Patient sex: M
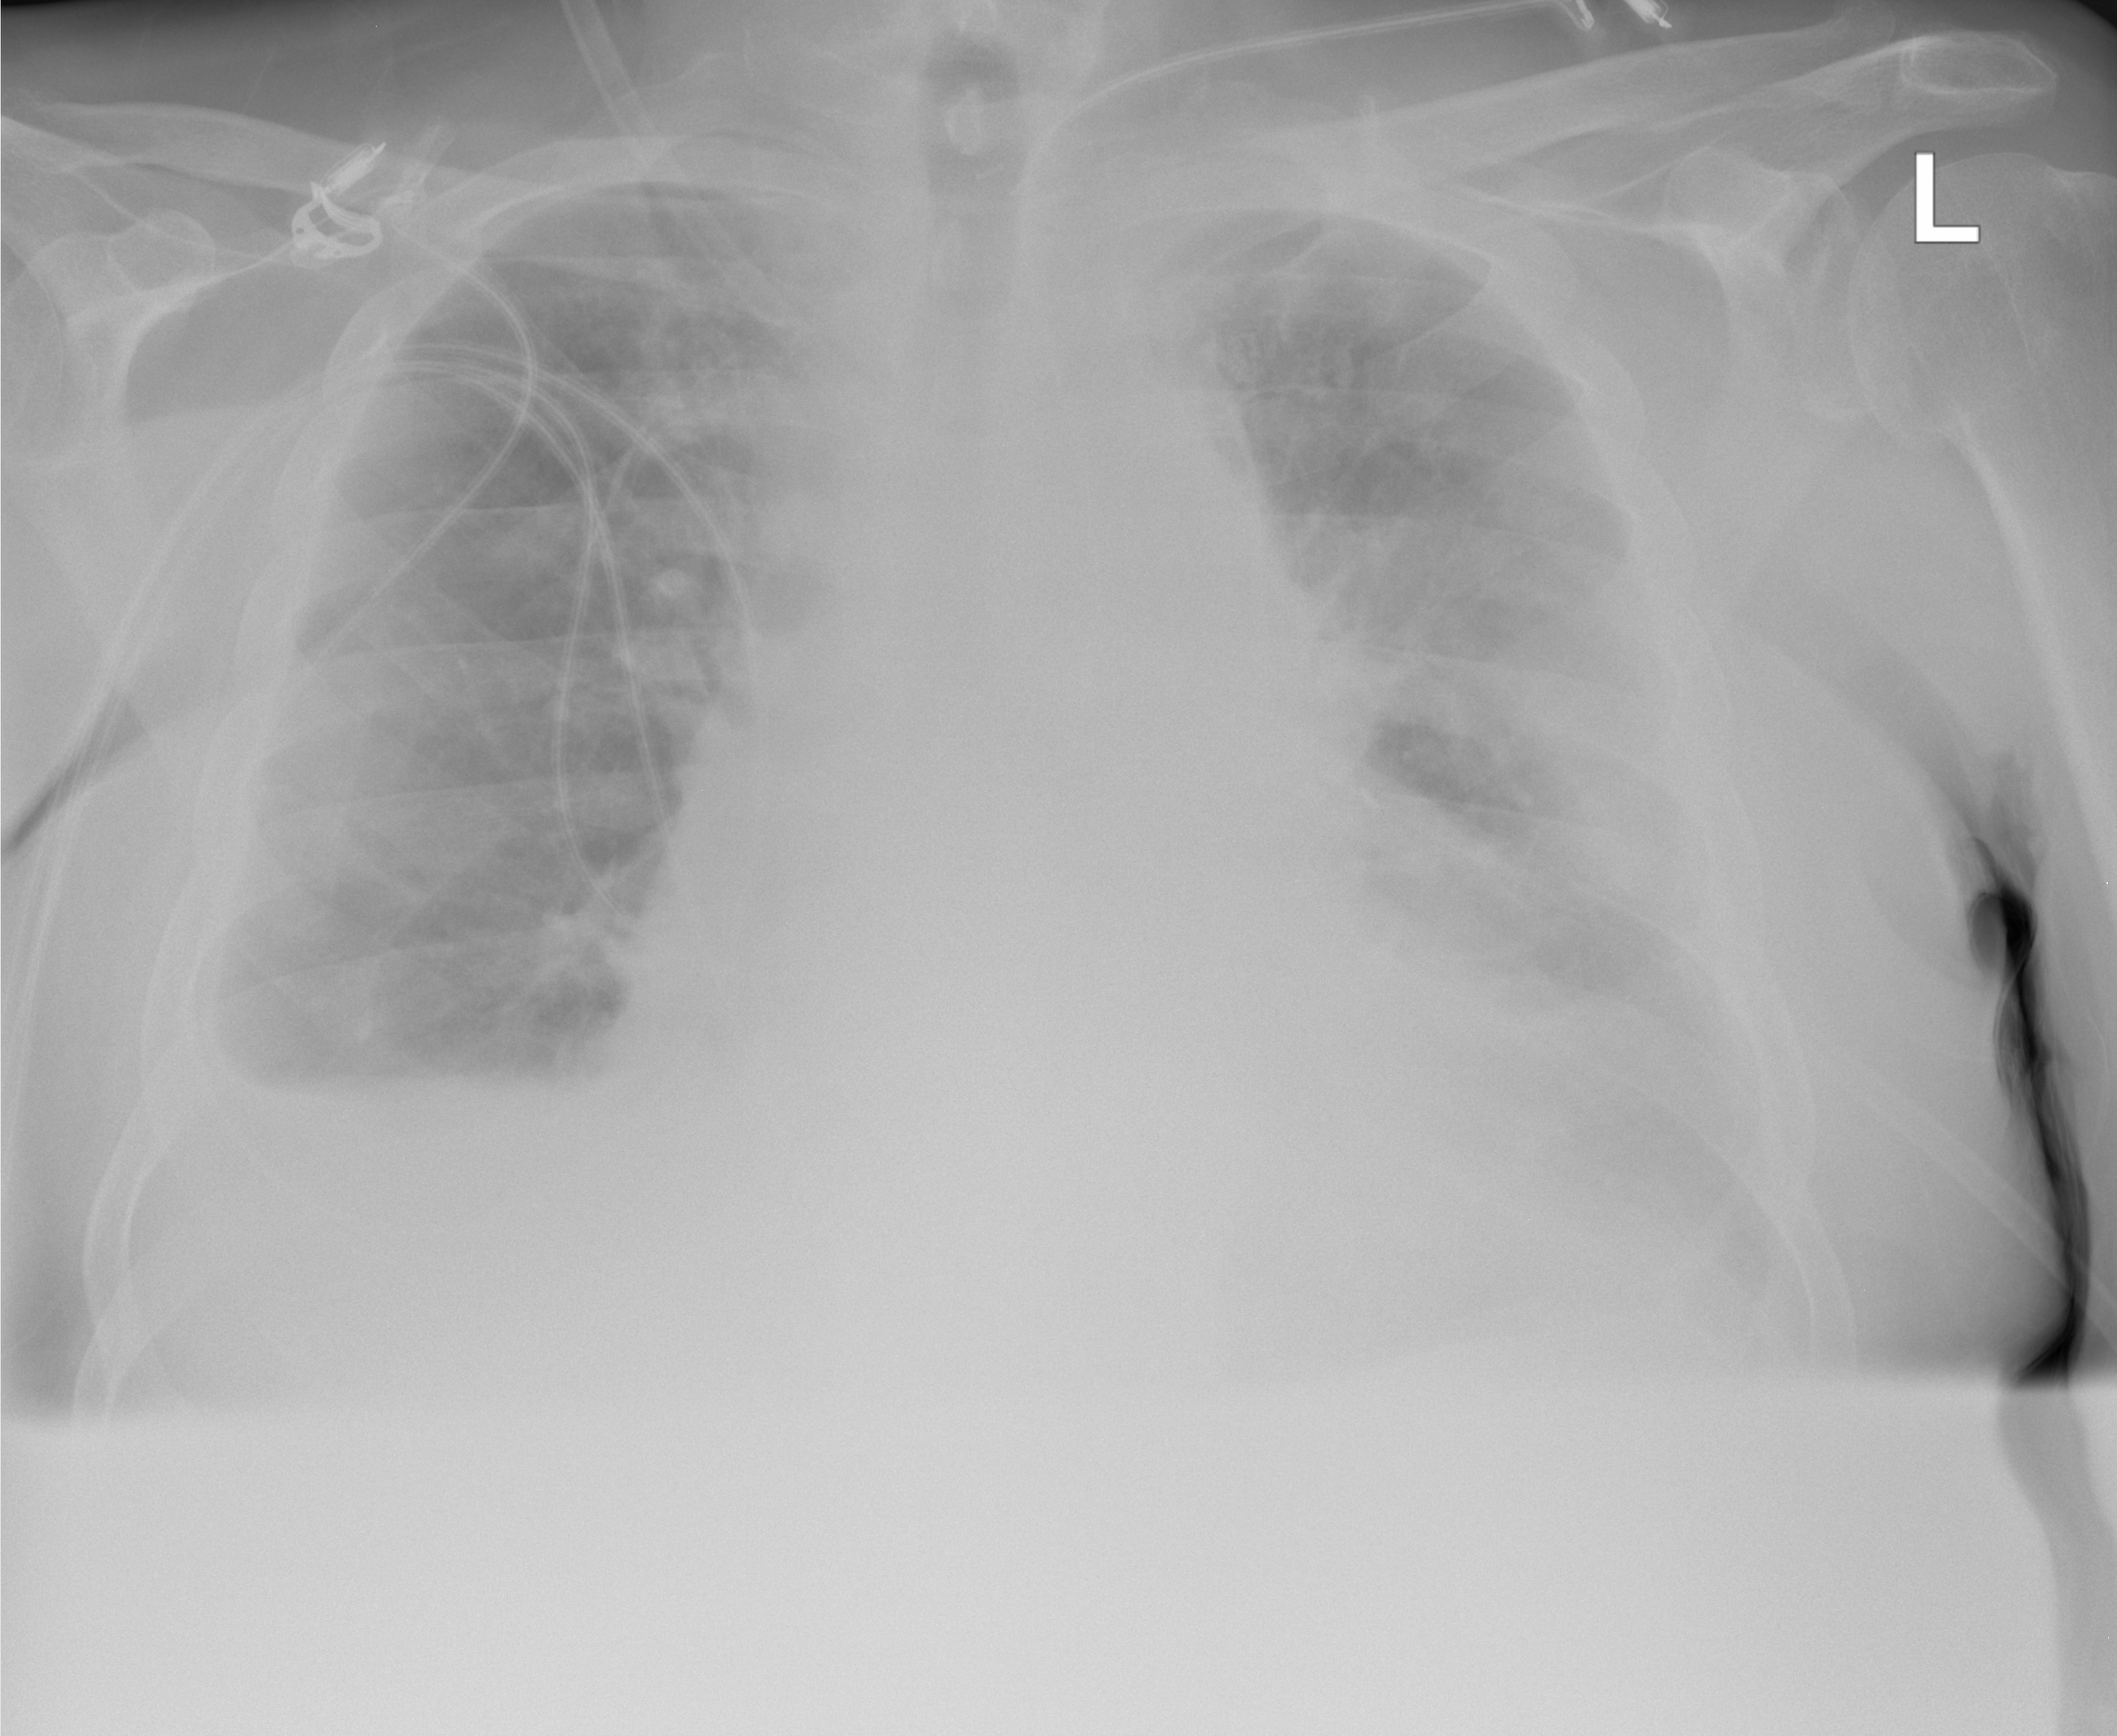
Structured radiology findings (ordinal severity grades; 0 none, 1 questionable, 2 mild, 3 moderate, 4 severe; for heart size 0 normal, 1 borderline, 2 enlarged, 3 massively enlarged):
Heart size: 2
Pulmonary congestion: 2
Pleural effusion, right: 3
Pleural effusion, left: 3
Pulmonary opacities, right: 0
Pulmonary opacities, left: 0
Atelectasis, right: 2
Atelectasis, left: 3